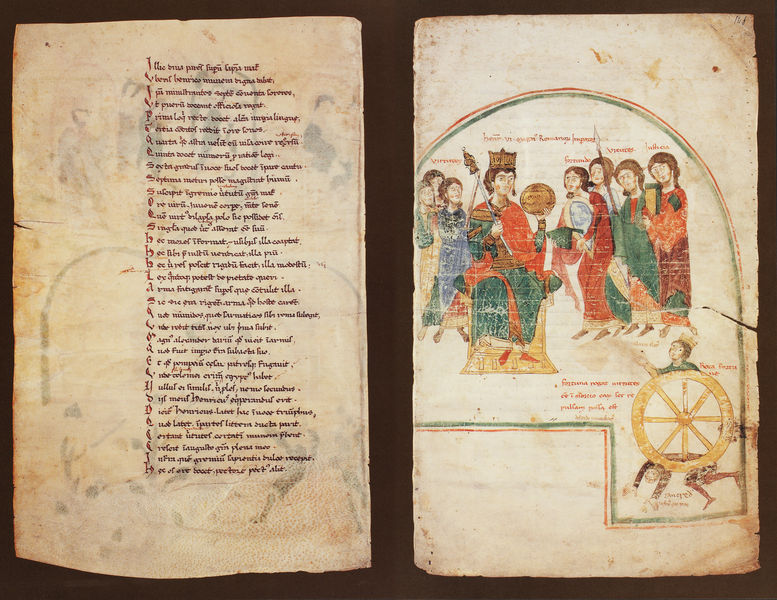
Titel: Liber ad honorem Augusti sive de rebus Siculis/ Buch zu Ehren des Kaisers Augustus oder über die Angelegenheiten Siziliens
Künstler: Pietro da Eboli
Institution: Bern, Burgbibliothek
Schlagwörter: blau, grün, menschen, männer, zeichnung, rot, hinrichtung, teller, bild, gold, krone, schrift, papier, schuhe, farben, speichen, rand, figuren, rad, wagenrad, könig, lanze, thron, inschrift, dekor, schild, buch, scheibe, druck, seite, schwert, text, waffen, buchstaben, pergament, mittelalter, gedicht, speer, sechs, handschrift, insignien, zepter, riss, latein, lateinisch, heinrich, ris, martyrium, felcken, buchmalerei, folter, doppelseite, reichsapfel, inkunabel, minuskel, rädern, kurgel